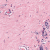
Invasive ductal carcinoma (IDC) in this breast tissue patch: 0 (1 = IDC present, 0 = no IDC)